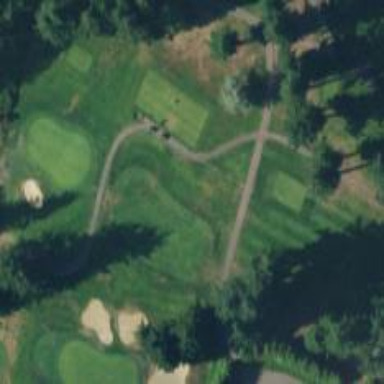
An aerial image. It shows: Path for both road and golf.